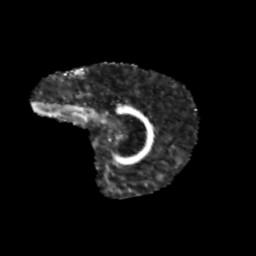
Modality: FA
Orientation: sagittal
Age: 11
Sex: male
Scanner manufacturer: siemens
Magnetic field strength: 3 T
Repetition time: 3.8 s
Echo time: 0.07 s